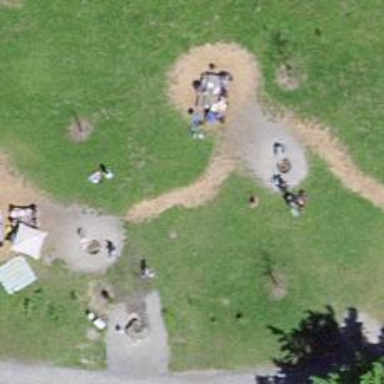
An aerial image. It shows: Picnic table located in leisure land area.